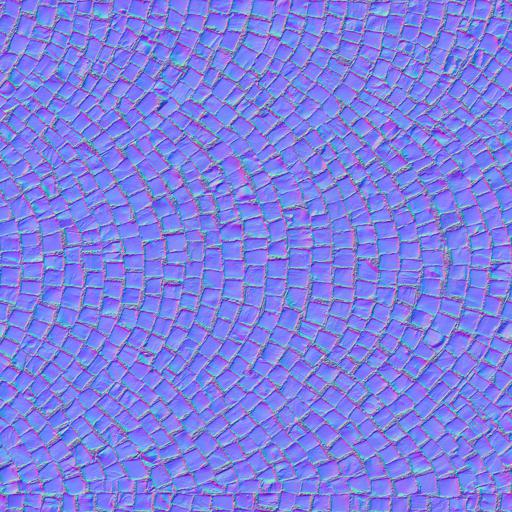
arch arches fine grey pavement paving stones